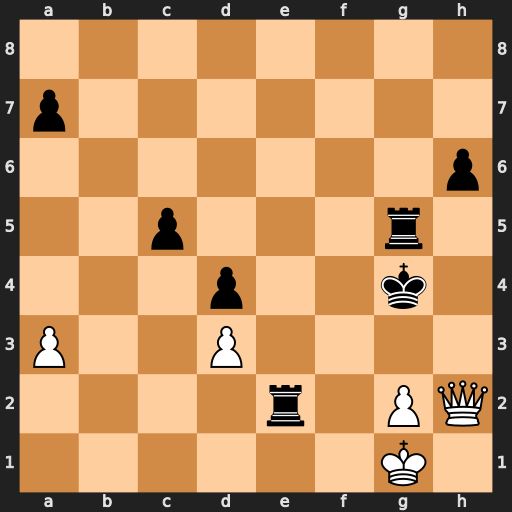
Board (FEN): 8/p7/7p/2p3r1/3p2k1/P2P4/4r1PQ/6K1
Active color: w
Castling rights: -
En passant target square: -
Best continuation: Qh3+ Kf4 Qf3+ Ke5 Qxe2+